Question: I have a database model to store sports results. There is a Team table and a Fixture table:

At the moment, as you can see, I have the following navigation properties:
- - -
I would like, instead to combine the two collections for each and have the following:
- - -
I'd still need to keep the separation in the database because I still want to know if a team was playing at home or away. The final aim is to expose it in a Web API odata feed so my final urls will be:
- - -
I've done a bit of googling for this problem and haven't turned anything up which kind of leads me to believe it's not possible or I'm searching for the wrong keywords "entity combining navigation properties". Is there a way to change the navigation properties to match the above?
Or, is there a way I can add a custom navigation property only to my Web API and then return the 2 collections combined while keeping the EDM the same?
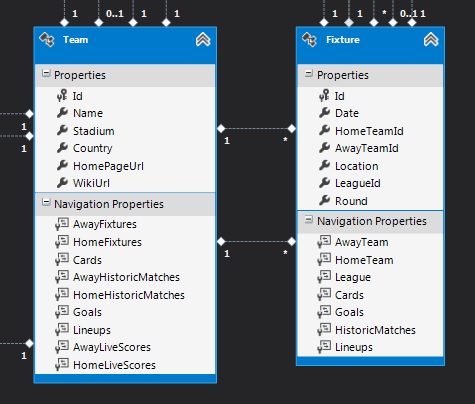
Answer: Great question. It's important to realize that your OData Web API can have a different data model from the data model you use in your database. So what you could do for example is define an entity type called Fixture, add that to your OData model, and then have your implementation of Get() for the FixturesController look like this:
'''
public IEnumerable<Fixture> Get(ODataQueryOptions queryOptions)
{
List<Fixture> fixtures = new List<Fixture>();
var homeFixtures = queryOptions.ApplyTo(_db.HomeFixtures) as IQueryable<HomeFixture>;
var awayFixtures = queryOptions.ApplyTo(_db.AwayFixtures) as IQueryable<AwayFixture>;
fixtures.AddRange(ConvertToFixtures(homeFixtures));
fixtures.AddRange(ConvertToFixtures(awayFixtures));
return fixtures;
}
'''
And do something similar for the other properties.